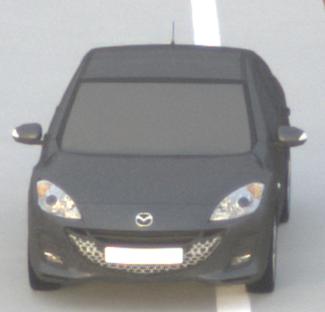
Make: Mazda
Model: 3 1.6
Detailed model: 3 (BL)
Model produced from: 2009/05
Model produced until: 2010/12
Doors: 5
Color: gray
Road condition: dry road
Daytime: sunrise or sunset
Contrast: low contrast